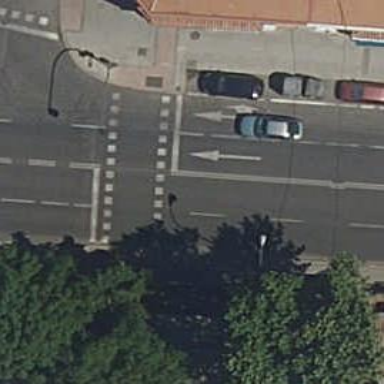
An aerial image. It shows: Crossing with traffic signals.